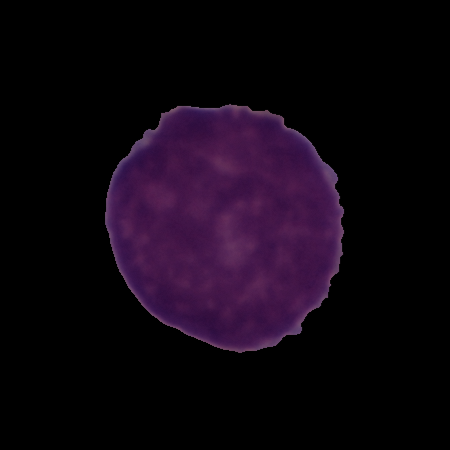
Label: cancer